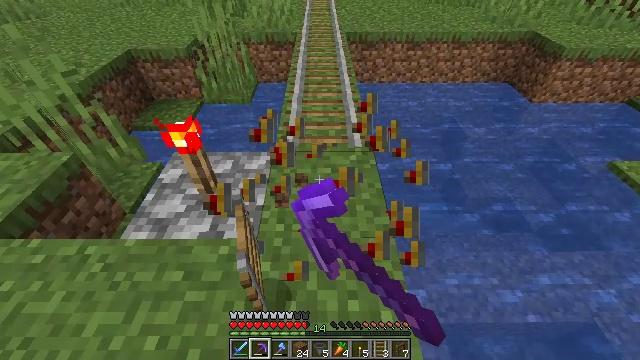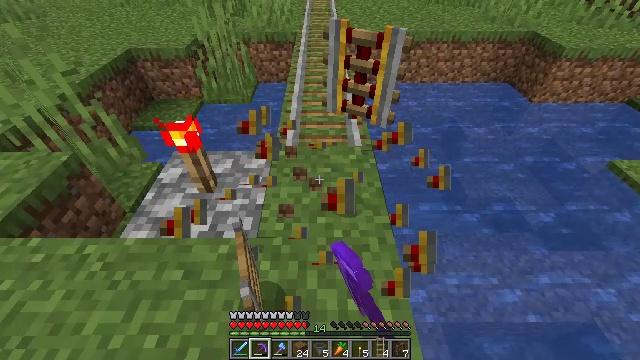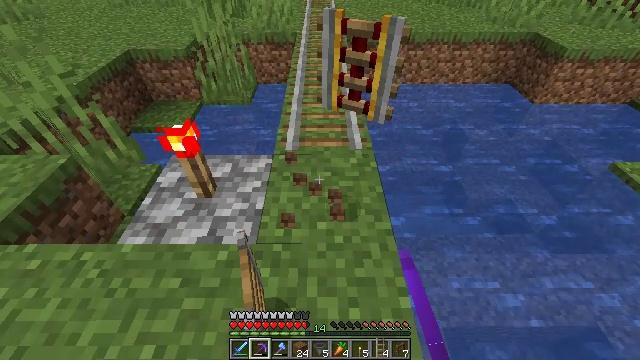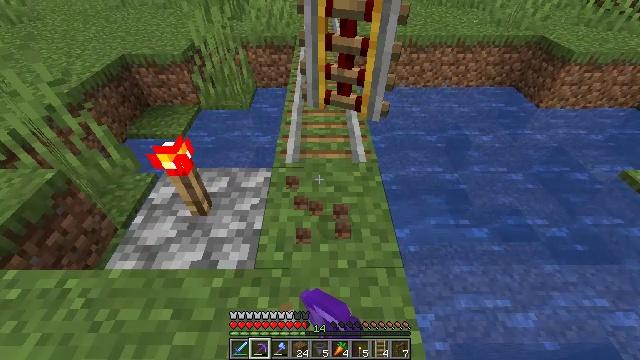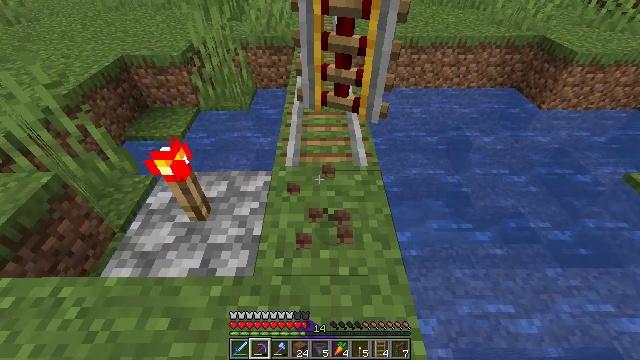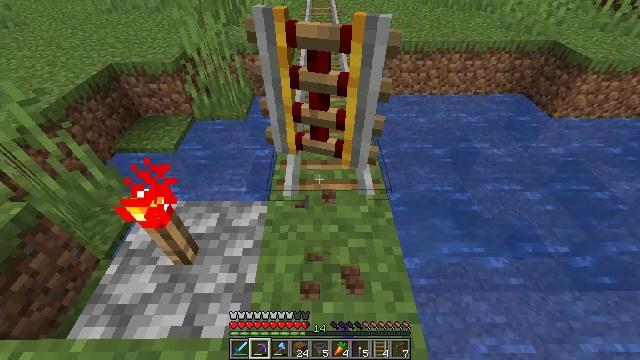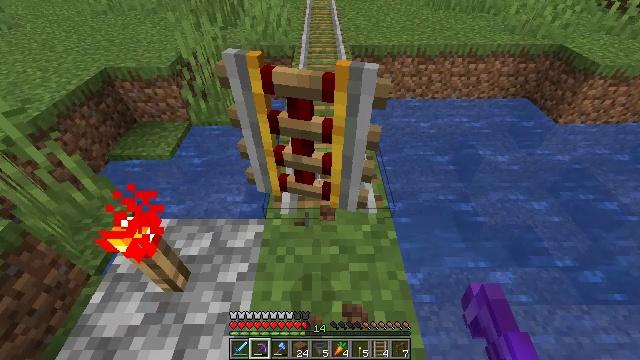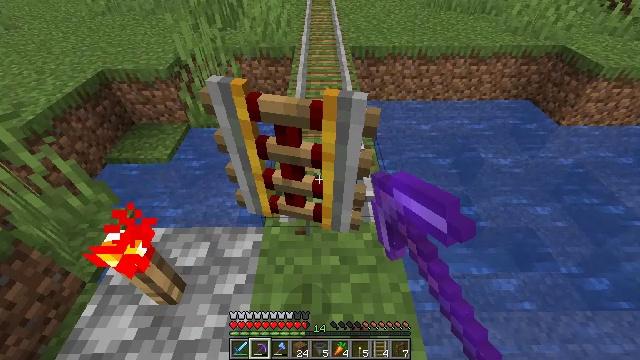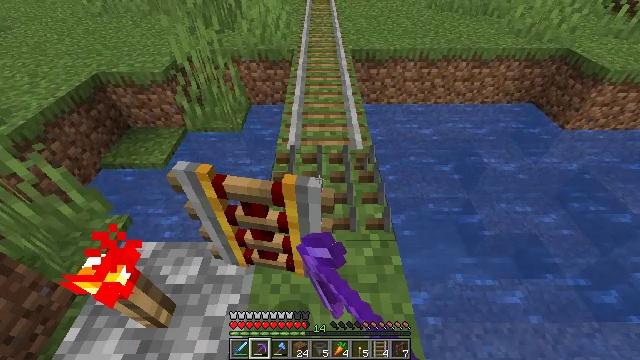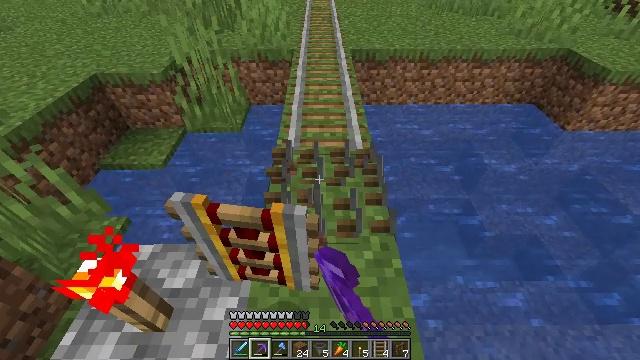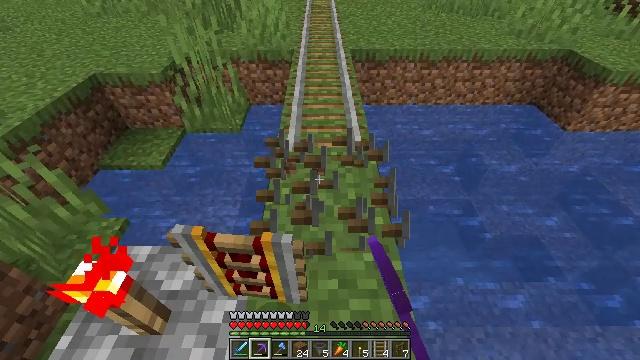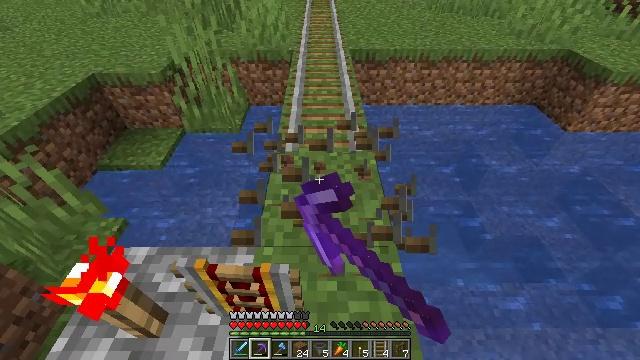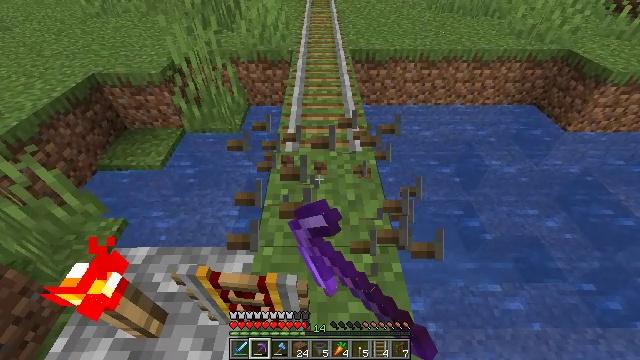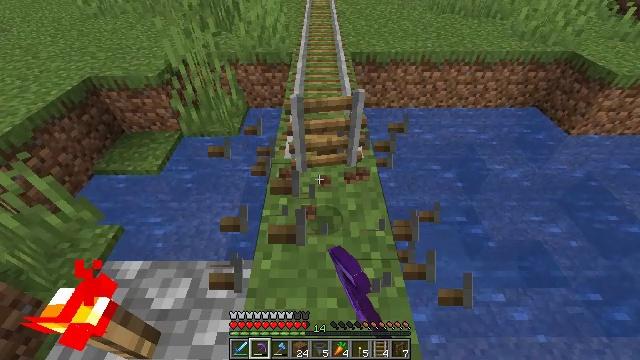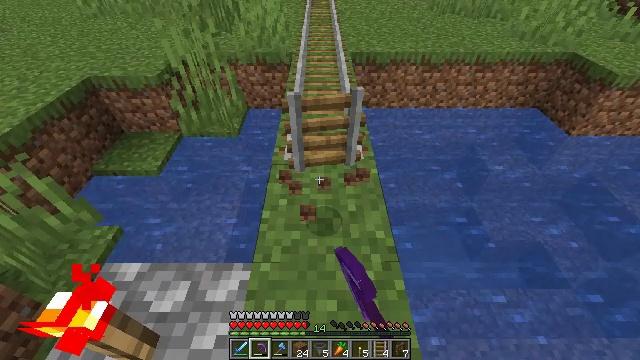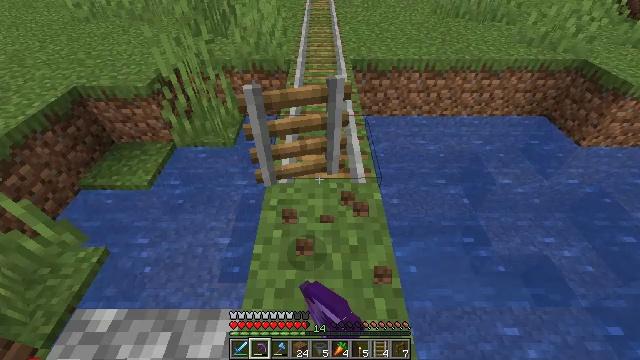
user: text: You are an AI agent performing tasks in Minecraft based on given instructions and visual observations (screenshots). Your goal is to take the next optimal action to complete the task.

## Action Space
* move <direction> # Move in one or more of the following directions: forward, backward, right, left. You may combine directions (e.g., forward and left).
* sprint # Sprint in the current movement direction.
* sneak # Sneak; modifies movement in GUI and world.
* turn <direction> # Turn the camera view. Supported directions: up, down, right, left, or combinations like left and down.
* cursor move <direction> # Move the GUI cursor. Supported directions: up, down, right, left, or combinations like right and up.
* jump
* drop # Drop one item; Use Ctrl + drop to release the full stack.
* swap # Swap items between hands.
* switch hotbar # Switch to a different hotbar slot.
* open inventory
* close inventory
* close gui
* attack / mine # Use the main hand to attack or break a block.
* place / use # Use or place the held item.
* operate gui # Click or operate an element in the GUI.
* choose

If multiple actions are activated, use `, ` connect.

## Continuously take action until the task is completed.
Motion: motion action
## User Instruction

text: Gather the rail for future use.
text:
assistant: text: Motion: attack / mine
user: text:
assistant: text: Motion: move forward, attack / mine
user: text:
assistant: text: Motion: move forward, attack / mine
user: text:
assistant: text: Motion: move forward, attack / mine
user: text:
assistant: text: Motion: move forward, attack / mine
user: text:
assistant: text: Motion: move forward, attack / mine
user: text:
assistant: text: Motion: attack / mine
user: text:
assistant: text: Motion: attack / mine
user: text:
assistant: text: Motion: attack / mine
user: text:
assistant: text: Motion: attack / mine
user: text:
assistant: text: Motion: attack / mine
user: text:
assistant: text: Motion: attack / mine
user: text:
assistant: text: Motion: move forward, attack / mine
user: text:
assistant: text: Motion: move forward, attack / mine
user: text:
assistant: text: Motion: move forward, attack / mine
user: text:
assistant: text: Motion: move forward, attack / mine
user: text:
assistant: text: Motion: move forward, attack / mine
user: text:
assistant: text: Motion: move forward, attack / mine
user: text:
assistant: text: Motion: move forward, attack / mine
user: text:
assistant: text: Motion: attack / mine
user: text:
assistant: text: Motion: attack / mine
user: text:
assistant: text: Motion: attack / mine
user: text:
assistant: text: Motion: attack / mine
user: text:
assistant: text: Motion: attack / mine
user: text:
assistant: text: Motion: move forward, attack / mine
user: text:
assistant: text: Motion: move forward, attack / mine
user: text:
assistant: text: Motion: move forward, attack / mine
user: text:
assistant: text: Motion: move forward, attack / mine
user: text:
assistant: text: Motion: move forward, attack / mine
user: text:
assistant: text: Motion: attack / mine